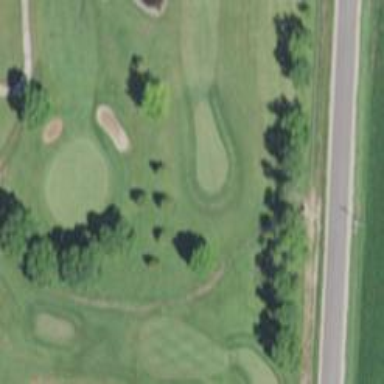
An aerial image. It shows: Golf cartpath that is also road path.